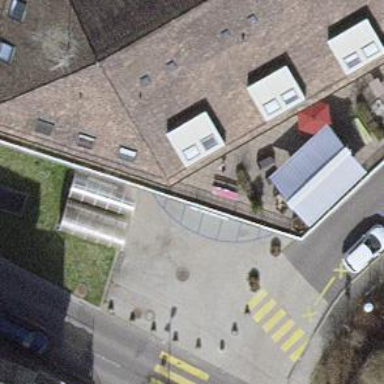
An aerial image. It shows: Supermarket.